Question: I want to achieve something very close to what Google Maps (iOS) does and I have some doubts.
But first, a better explanation and things to take into account:
-------------- ANSWER --------------
Thanks to Jugale's contribution, here's a repository so everybody can download and test everything out.
<URL>
-------------- ORIGINAL QUESTION -----------
- - - -
Here it is in action:

Doubts:
- - <URL>
So, anybody knows any framework, has done it, or knows how to do this in a good way?
Thank you for your time :D
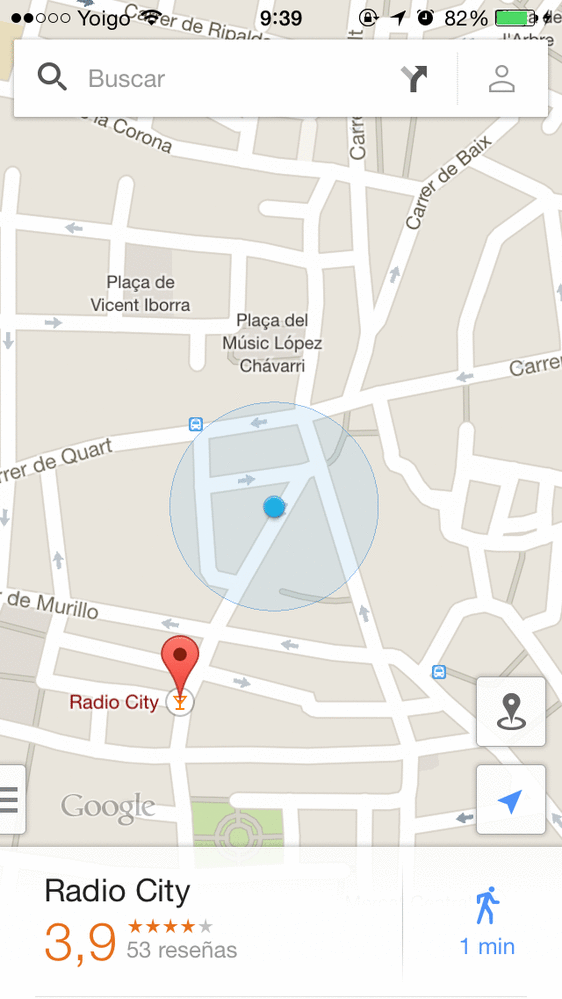
Answer: Looking through my implementation it seems the following are true:
1. I have a subclass of UIViewController that is the view controller
2. I have a subclass of UIView that is the overlay (and henceforth with the known as "the overlay") (actually for me this is a UIScrollView because it needs to go sideways too, but I'll try and filter out the unnecessary code)
3. I have another subclass of UIView that loads the overlay's content ("the content wrapper")
4. The content wrapper has a UIScrollView property, in which all other views are loaded ("the content view")
The view controller is responsible for initializing the overlay, setting it's initial frame (where the height is the height of the screen) and passing content to it, nothing more.
From it's '-initWithFrame' method, the overlay sets itself up with a 'UIDynamicItemBehavior'. It also creates some 'UICollisionBehavior' objects: one at the top of the screen and one below the bottom of the screen at just the right y position for the top of the overlay to be partially visible (as seen in the first frame of your GIF). A 'UIGravityBehavior' is also set up to keep the overlay sitting on the lower collision boundary. Of course, '_animator = [[UIDynamicAnimator alloc...' is set up too.
Finally:
'''
_pan = [[UIPanGestureRecognizer alloc] initWithTarget:self action:@selector(handlePan)];
_pan.delegate = self;
_pan.cancelsTouchesInView = FALSE;
'''
The overlay class also has some other helpful methods such as changing the gravity's direction so that the overlay can appear to snap to the top or bottom of the screen.
The '_pan' handler uses a 'UISnapBehavior' to keep the overlay moving dynamically up and down the screen underneath the user's finger:
'''
- (void)handlePan
{
[self handlePanFromPanGestureRecogniser:_pan];
}
- (void)handlePanFromPanGestureRecogniser:(UIPanGestureRecognizer *)pan
{
CGFloat d = [pan velocityInView:self.superview.superview].y;
CGRect r = self.frame;
r.origin.y = r.origin.y + (d*0.057);
if (r.origin.y < 20)
{
r.origin.y = 20;
}
else if (r.origin.y > [UIScreen mainScreen].bounds.size.height - PEEKING_HEIGHT)
{
r.origin.y = [UIScreen mainScreen].bounds.size.height - PEEKING_HEIGHT;
}
if (pan.state == UIGestureRecognizerStateEnded)
{
[self panGestureEnded];
}
else if (pan.state == UIGestureRecognizerStateBegan)
{
[self snapToBottom];
[self removeGestureRecognizer:_tap];
}
else
{
[_animator removeBehavior:_findersnap];
_findersnap = [[UISnapBehavior alloc] initWithItem:self snapToPoint:CGPointMake(CGRectGetMidX(r), CGRectGetMidY(r))];
[_animator addBehavior:_findersnap];
}
}
- (void)panGestureEnded
{
[_animator removeBehavior:_findersnap];
CGPoint vel = [_dynamicSelf linearVelocityForItem:self];
if (fabsf(vel.y) > 250.0)
{
if (vel.y < 0)
{
[self snapToTop];
}
else
{
[self snapToBottom];
}
}
else
{
if (self.frame.origin.y > (self.superview.bounds.size.height/2))
{
[self snapToBottom];
}
else
{
[self snapToTop];
}
}
}
'''
The content wrapper listens for scroll events generated by the content view:
'''
- (void)scrollViewDidScroll:(UIScrollView *)scrollView
{
//this is our fancy way of getting the pan to work when the scrollview is in the way
if (scrollView.contentOffset.y <= 0 && _dragging)
{
_shouldForwardScrollEvents = TRUE;
}
if (_shouldForwardScrollEvents)
{
if ([_delegate respondsToSelector:@selector(theContentWrapper:isForwardingGestureRecogniserTouches:)])
{
[_delegate theContentWrapper:self isForwardingGestureRecogniserTouches:scrollView.panGestureRecognizer];
}
}
}
- (void)scrollViewDidEndDragging:(UIScrollView *)scrollView willDecelerate:(BOOL)decelerate
{
_dragging = FALSE;//scrollviewdidscroll must not be called after this
if (scrollView.contentOffset.y <= 0 || _shouldForwardScrollEvents)
{
if ([_delegate respondsToSelector:@selector(theContentWrapperStoppedBeingDragged:)])
{
[_delegate theContentWrapperStoppedBeingDragged:self];
}
}
_shouldForwardScrollEvents = FALSE;
}
- (void)scrollViewWillBeginDragging:(UIScrollView *)scrollView
{
_dragging = TRUE;
}
'''
As you can see, when the bool 'shouldForwardScrollEvents' is 'TRUE' then we send 'scrollView.panGestureRecognizer' to the content wrapper's delegate (the overlay). The overlay implements the delegate methods like so:
'''
- (void)theContentWrapper:(TheContentWrapper *)contentWrapper isForwardingGestureRecogniserTouches:(UIPanGestureRecognizer *)contentViewPan
{
[self handlePanFromPanGestureRecogniser:contentViewPan];
}
- (void)theContentWrapperStoppedBeingDragged:(TheContentWrapper *)contentWrapper
{
//because the scrollview internal pan doesn't tell use when it's state == ENDED
[self panGestureEnded];
}
'''
Hopefully at least some of this is useful to someone!